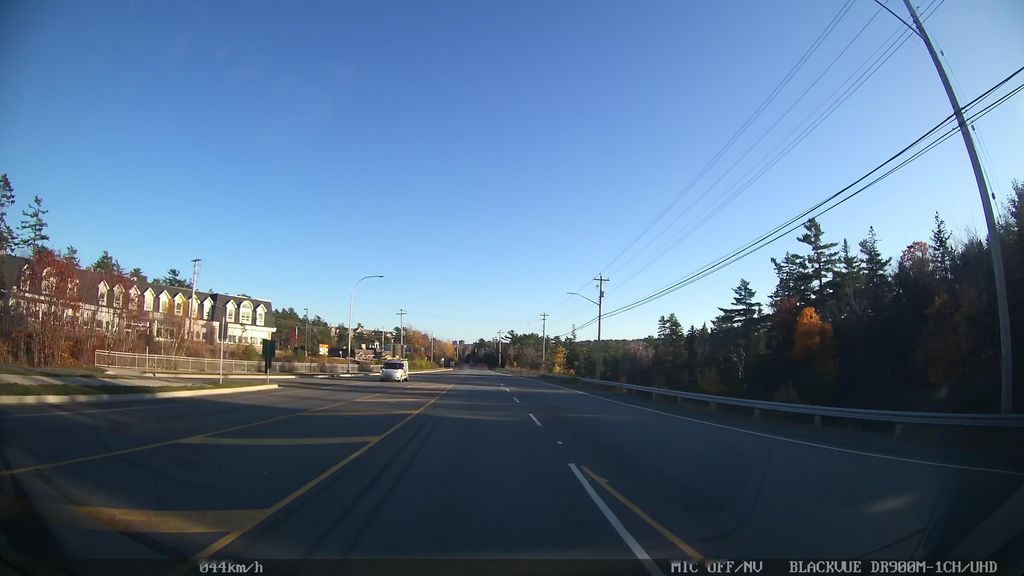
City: halifax